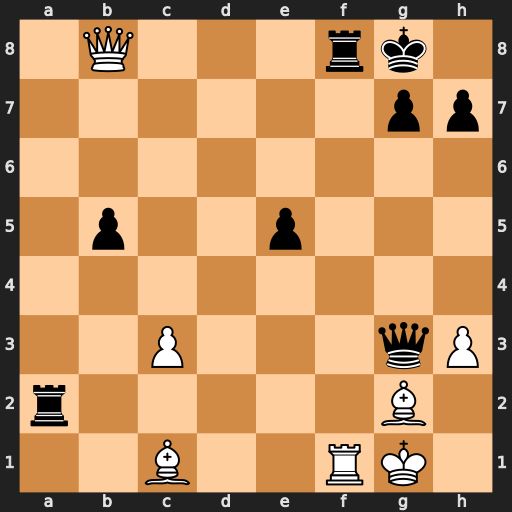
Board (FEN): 1Q3rk1/6pp/8/1p2p3/8/2P3qP/r5B1/2B2RK1
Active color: w
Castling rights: -
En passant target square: -
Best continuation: Rxf8#